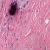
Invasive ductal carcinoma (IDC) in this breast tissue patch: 1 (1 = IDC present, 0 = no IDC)